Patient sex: F
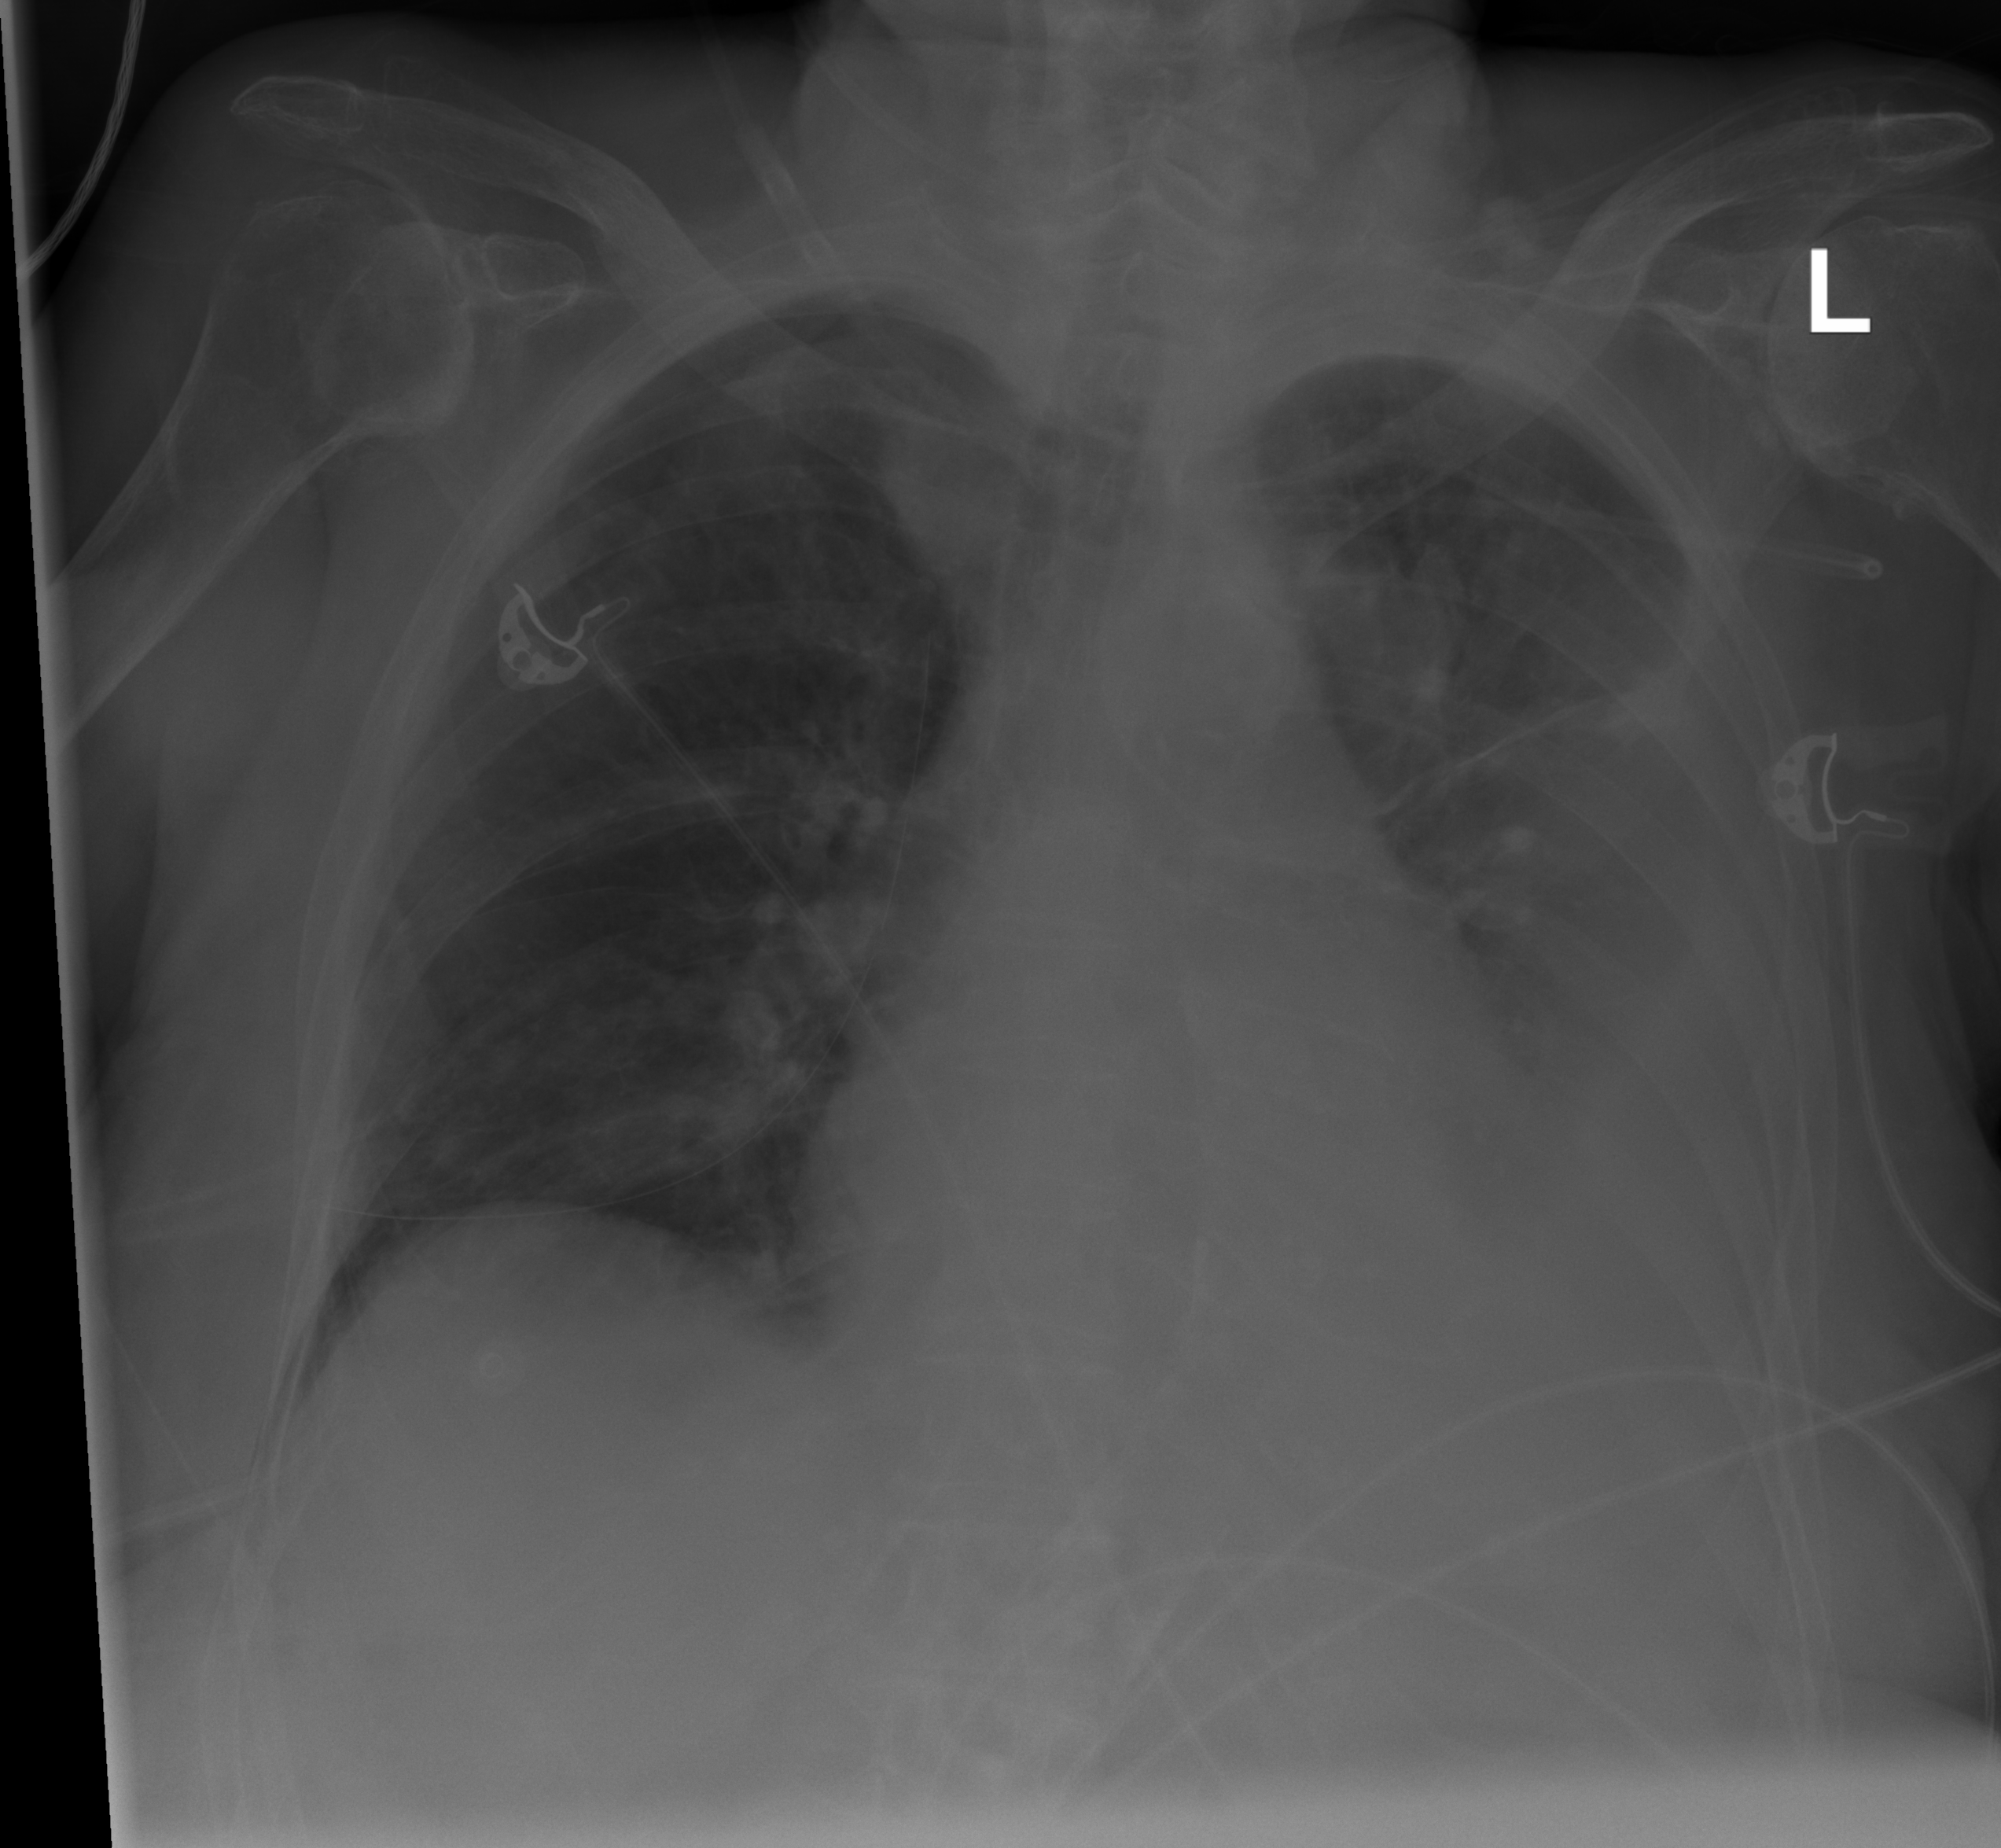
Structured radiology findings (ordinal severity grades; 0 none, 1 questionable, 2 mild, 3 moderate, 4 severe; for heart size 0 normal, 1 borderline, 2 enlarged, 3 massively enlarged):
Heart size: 0
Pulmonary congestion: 2
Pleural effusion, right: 0
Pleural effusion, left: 3
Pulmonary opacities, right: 0
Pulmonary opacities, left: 0
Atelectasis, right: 0
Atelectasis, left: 2